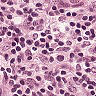
Metastatic tissue present: yes